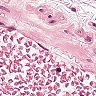
Metastatic tissue present: no